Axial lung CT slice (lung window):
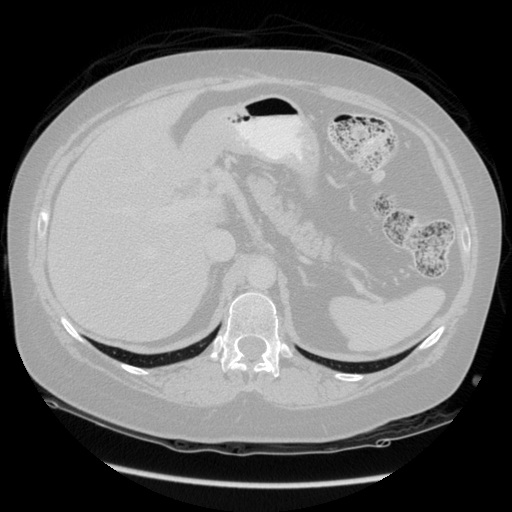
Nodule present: no